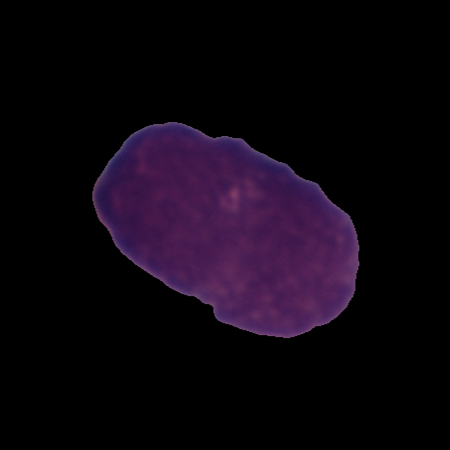
Label: healthy